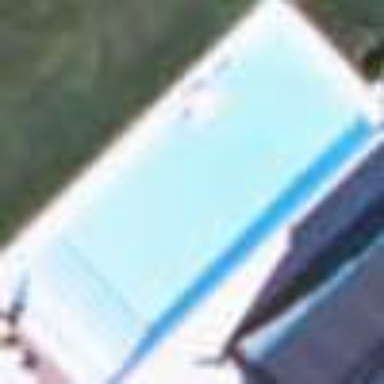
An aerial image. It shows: Swimming pool located in leisure land.